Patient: sex F, age 66
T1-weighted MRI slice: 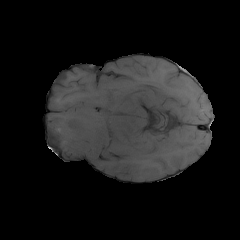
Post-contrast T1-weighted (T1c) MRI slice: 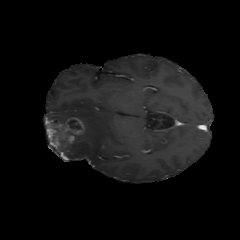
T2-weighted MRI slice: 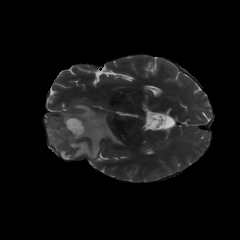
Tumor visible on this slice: yes
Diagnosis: Glioblastoma, IDH-wildtype
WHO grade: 4